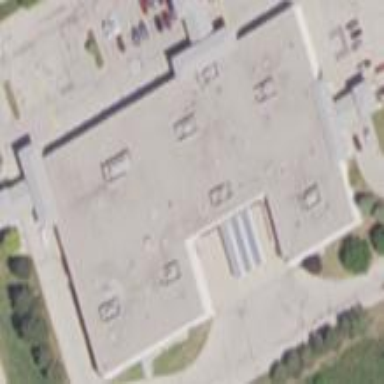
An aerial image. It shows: Building.